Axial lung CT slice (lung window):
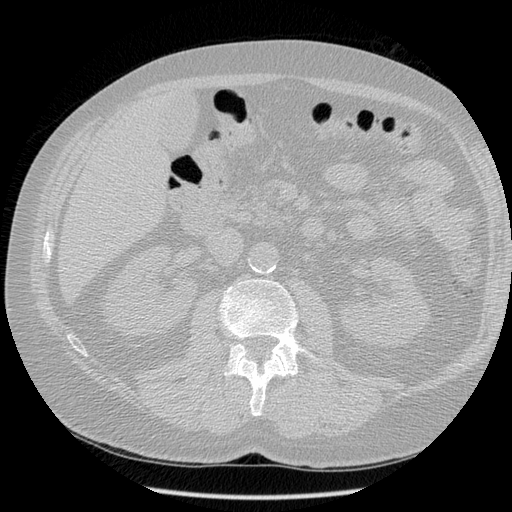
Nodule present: no